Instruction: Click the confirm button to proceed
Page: seats
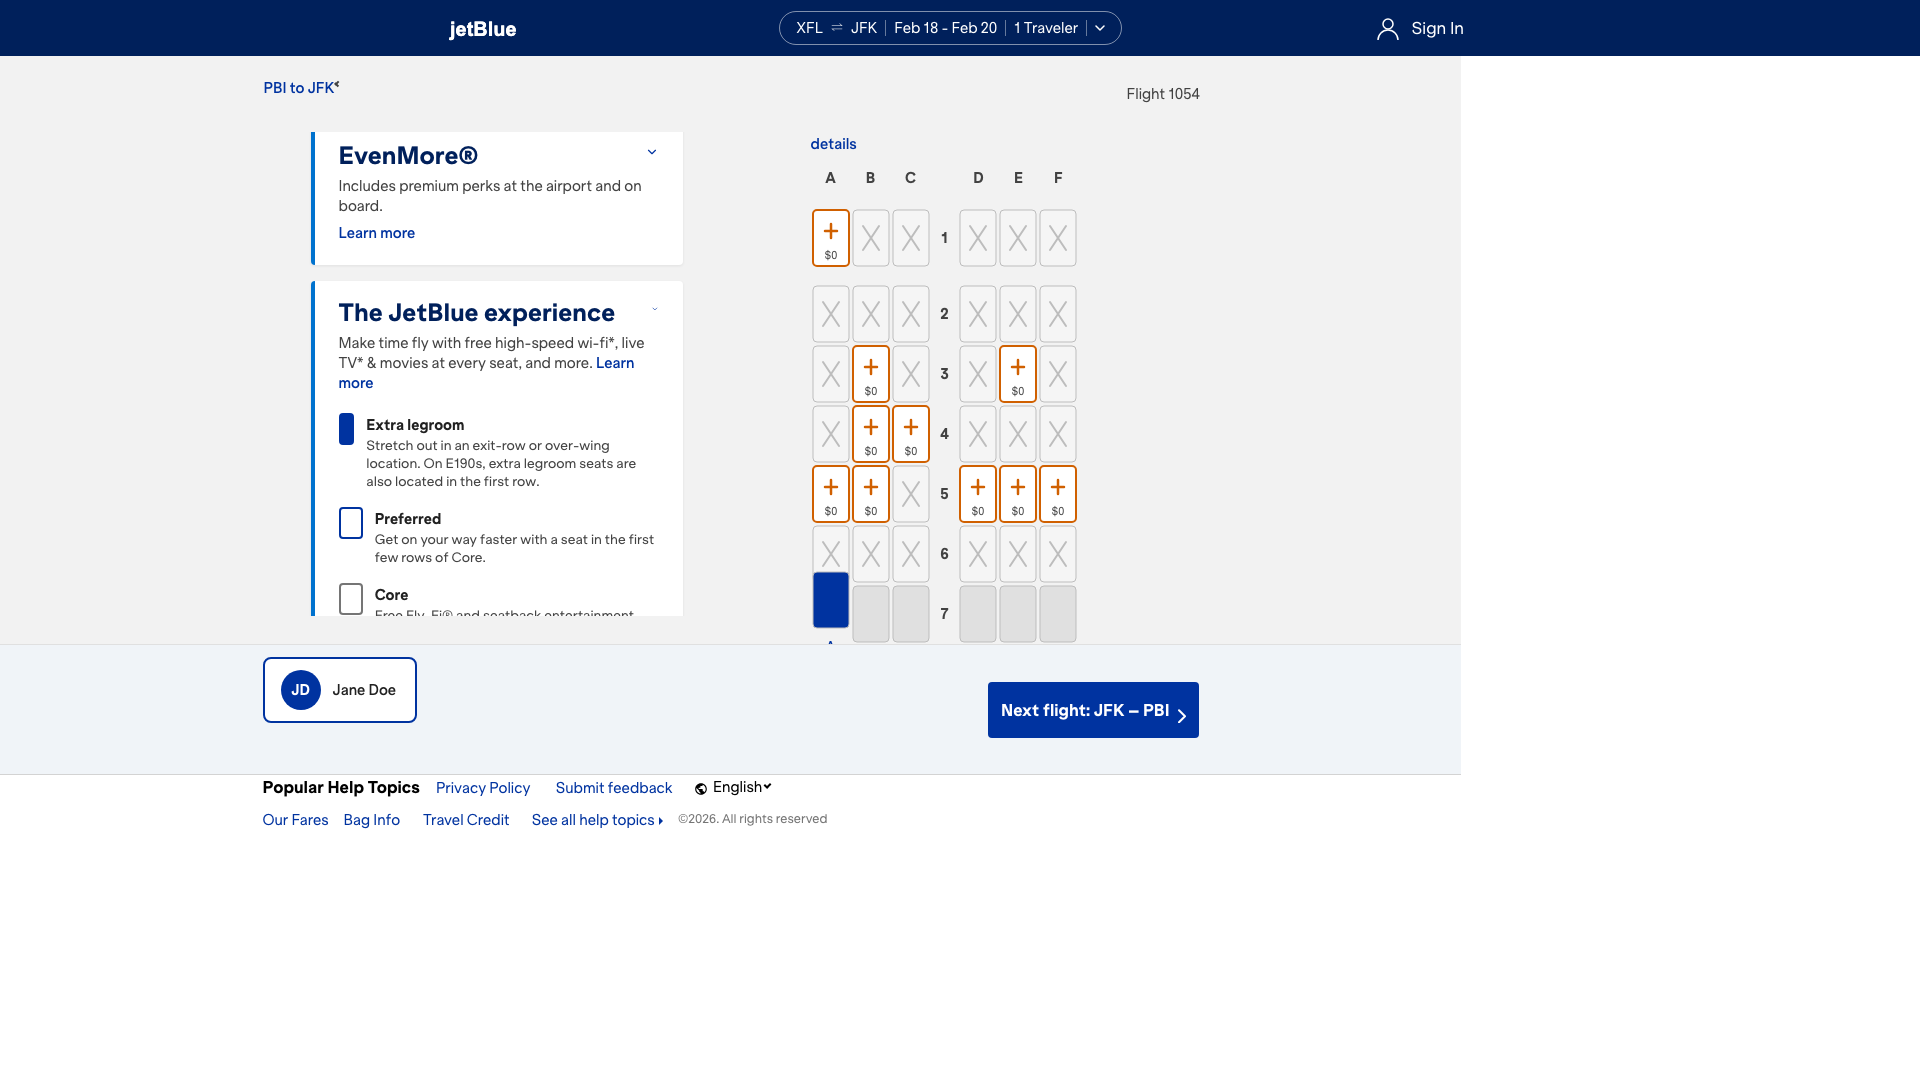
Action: click